Question: I have a tableView that i display a array of strings. But i have a second array that i have a value in (0 or 1). If it is 0 i want to display one image and the text to be black but if it is 1 i want to display a second image and the text to be green.
the array i download from parse. that is working. But when i click on a cell nothing happens, bellow i display the code i have to see if it is a 1 or 0.
'''
if ([NSNumber numberWithInt:0] == [oneOrZeroArray objectAtIndex:indexPath.row])
{
cell.accessoryType = UITableViewCellAccessoryDetailDisclosureButton;
cell.textLabel.textColor = [UIColor darkTextColor];
cell.editingAccessoryType = UITableViewCellAccessoryDetailDisclosureButton;
cell.imageView.image = [UIImage imageNamed:@"noCheckMark.png"];
[oneOrZeroArray replaceObjectAtIndex:indexPath.row withObject:[NSNumber numberWithInt:1]];
}
else if ([NSNumber numberWithInt:1] == [oneOrZeroArray objectAtIndex:indexPath.row])
{
cell.accessoryType = UITableViewCellAccessoryDetailDisclosureButton;
cell.textLabel.textColor = [UIColor greenColor];
cell.editingAccessoryType = UITableViewCellAccessoryDetailDisclosureButton;
cell.imageView.image = [UIImage imageNamed:@"checkMark.png"];
[oneOrZeroArray replaceObjectAtIndex:indexPath.row withObject:[NSNumber numberWithInt:0]];
}
'''
If i click on a cell the NSLog is displaying the number it had when the application did download the data from parse, the array do not update on click.
(a later problem is to upload the new array items when i have done a click on a cell)
Ok, so with the code in didSelectRowAtIndexPath it is working abit.

If you lock at the image, the cell is doing something but it is not right, if i click on one item it updates some other, and jump around like that. I just click on it I describe in the picture, I don't press any other cells.
Fail from my part...
If I move: '[oneOrZeroArray replaceObjectAtIndex:indexPath.row withObject:[NSNumber numberWithInt:0]];'
to didSelectRowAtIndexPath it works =).
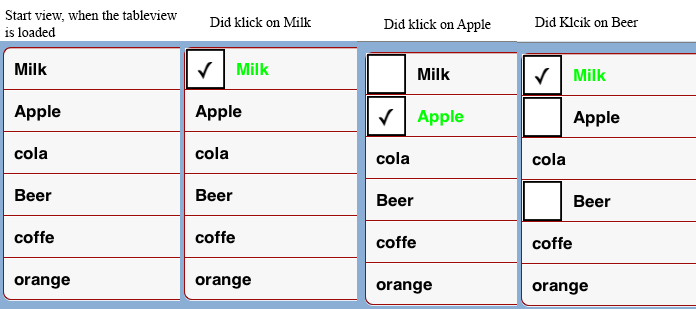
Answer: Have you implemented -tableView:didSelectRowAtIndexPath:?
You should have something like:
'''
- (void)tableView:(UITableView *)tableView didSelectRowAtIndexPath:(NSIndexPath *)indexPath {
if ([oneOrZeroArray[indexPath.row] intValue] == 0) {
oneOrZeroArray[indexPath.row] = @1;
} else {
oneOrZeroArray[indexPath.row] = @0;
}
[tableView reloadData];
'''
}